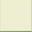
Piece: xx